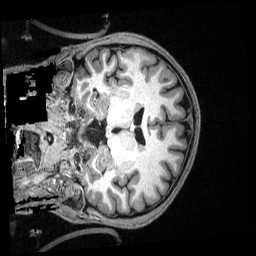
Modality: T1w
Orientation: coronal
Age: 25
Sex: male
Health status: healthy
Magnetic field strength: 3 T
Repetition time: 2.53 s
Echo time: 0.00331 s